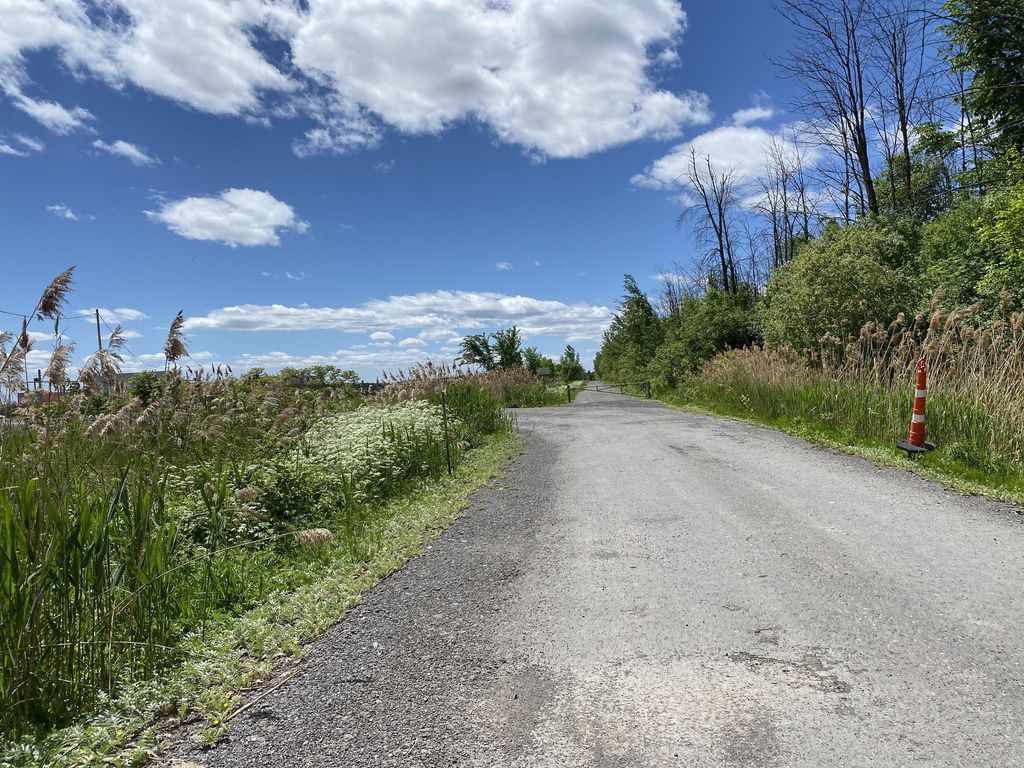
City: montreal